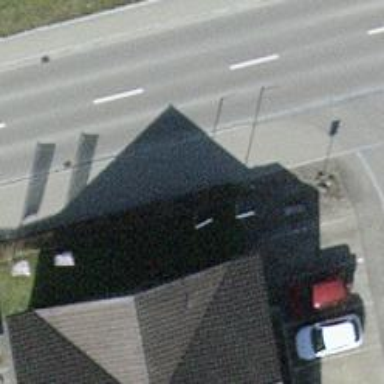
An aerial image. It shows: Flagpole which is man-made.